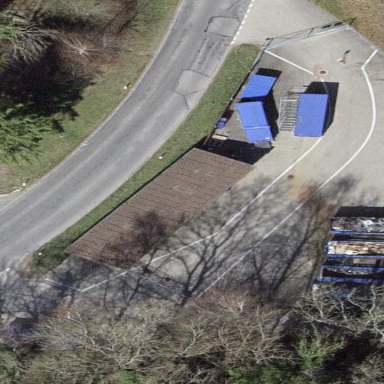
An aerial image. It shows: Recycling center.